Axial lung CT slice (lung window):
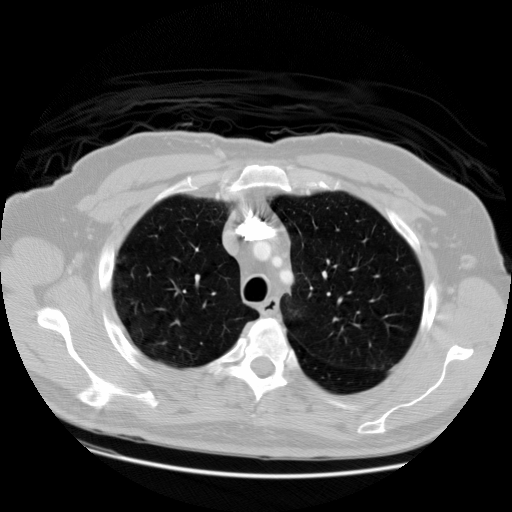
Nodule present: no